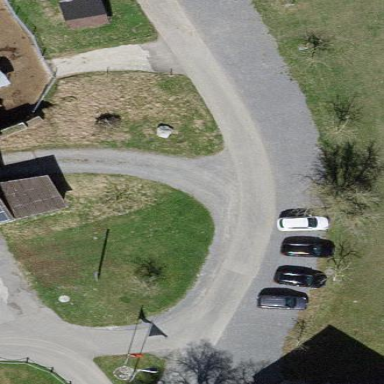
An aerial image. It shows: Parking area.